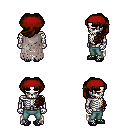
a pixel art fantasy rpg character, male body template, skeleton, gray tattered cape, teal pants, brown princess hairstyle, red bandana, ghillies, four views (front, back, left, right), 2x2 character sprite sheet, small pixel art, hard edges, no anti-aliasing